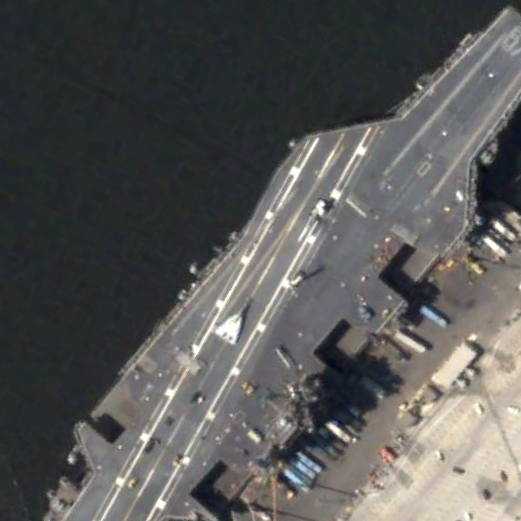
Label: aircraft_carrier